Interaction volume radius: 5 \u00c5
Interaction volume height: 25 \u00c5
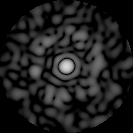
Disorder parameter: 0.7993